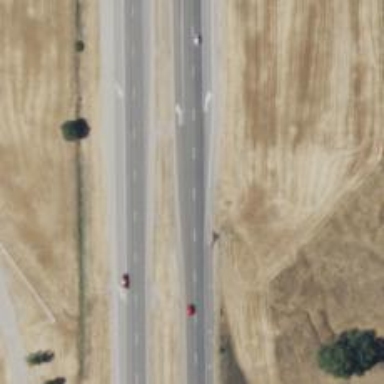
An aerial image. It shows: Asphalt trunk highway which is also expressway.